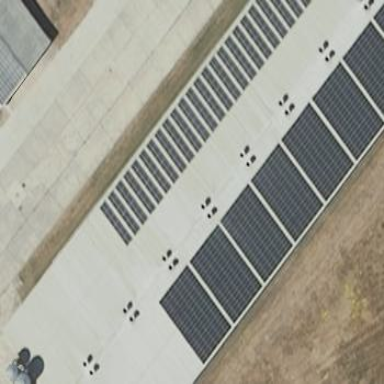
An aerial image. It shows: Gabled roof farm auxiliary building with solar photovoltaic panel generator installed along its light gray roof. The small installation generates electricity from solar energy.